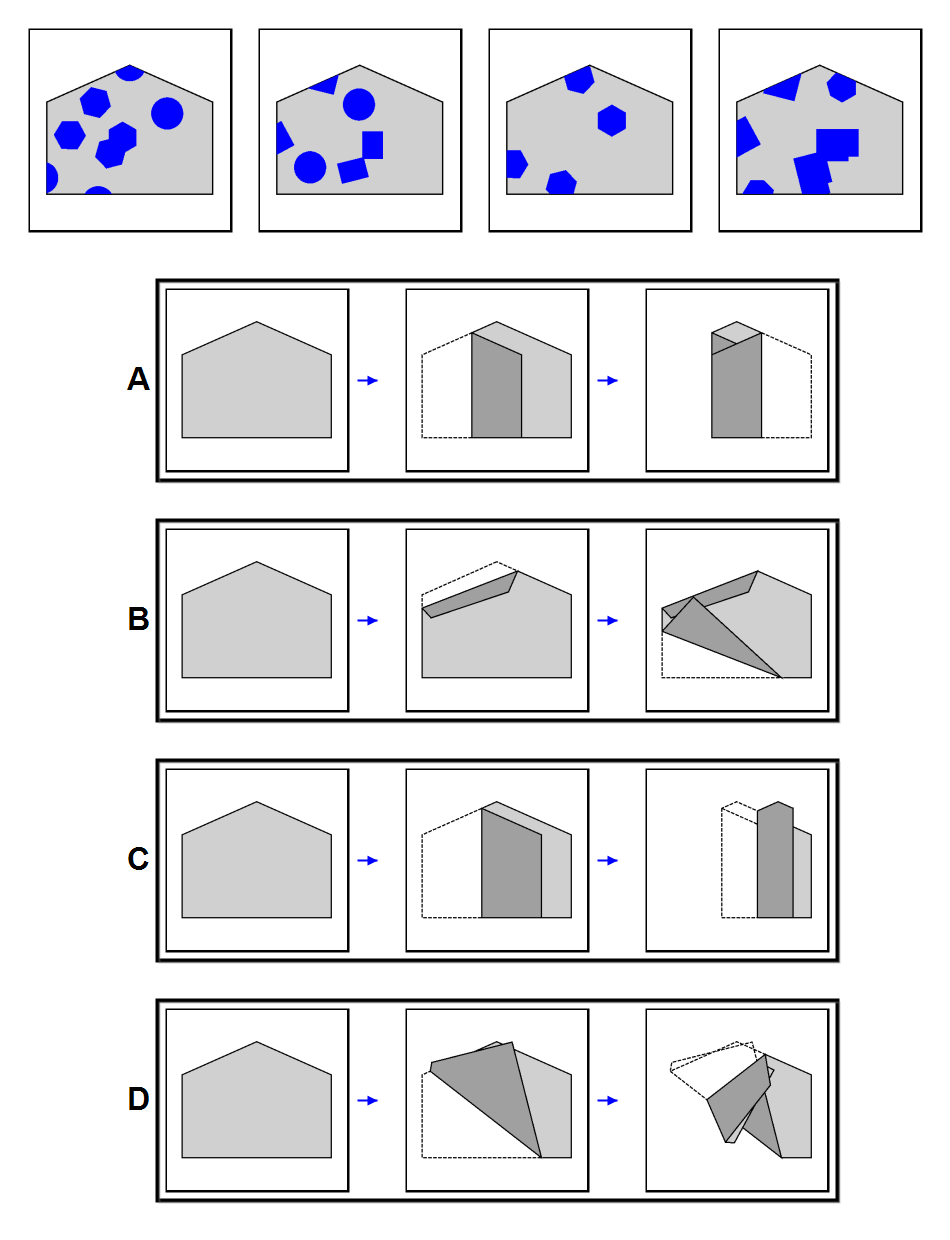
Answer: D